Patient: sex M, age 30
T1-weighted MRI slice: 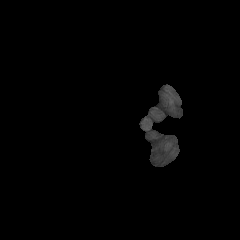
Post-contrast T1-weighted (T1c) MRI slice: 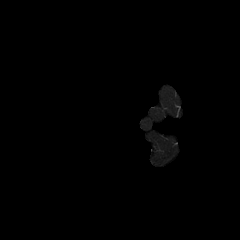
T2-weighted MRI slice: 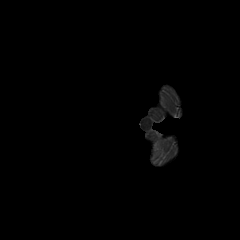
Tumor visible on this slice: no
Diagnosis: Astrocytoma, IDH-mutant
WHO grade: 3